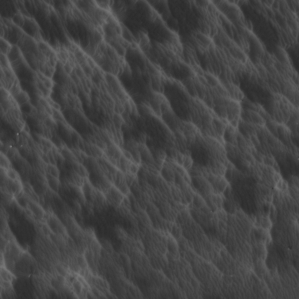
Label: non_frost